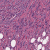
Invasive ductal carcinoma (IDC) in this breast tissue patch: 1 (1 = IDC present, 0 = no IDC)